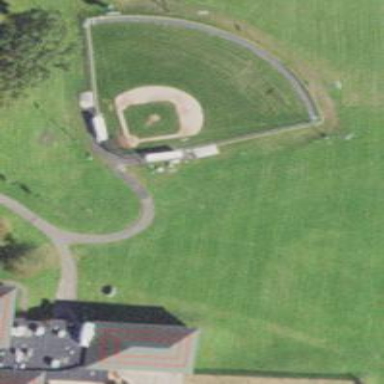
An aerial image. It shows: Baseball pitch for leisure land.